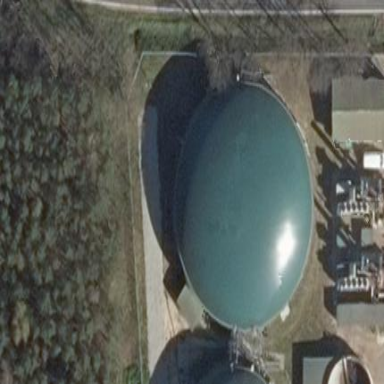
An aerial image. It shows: Digester building.